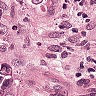
Metastatic tissue present: yes